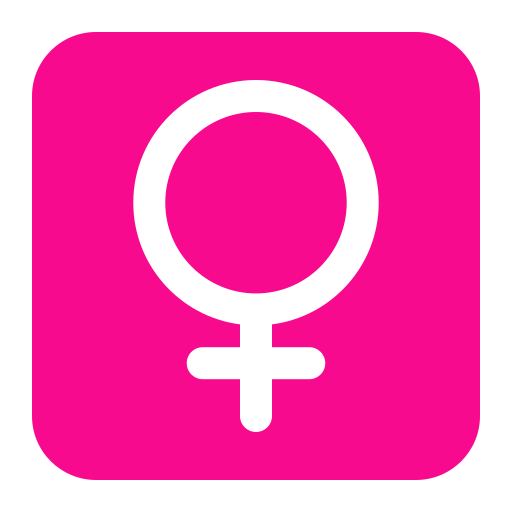
female sign flat